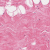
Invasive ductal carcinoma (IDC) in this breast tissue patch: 0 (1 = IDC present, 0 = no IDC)